Question: When running the command in mySQL workbench, the command "SHOW TABLE STATUS LIKE 'tableName'" returns a single row with 23 columns. I want the "Auto_increment" column, which for reasoning, we shall say i already know i could find like so, assuming i've already connected, sent the query, and populated a DataTable;
'''
dataTable = mDBConnector.Select("SHOW TABLE STATUS LIKE 'x'");
MessageBox.Show(dataTable.Rows[0][15].ToString());
//alternatively
//MessageBox.Show(dataTable.Rows[0]["Auto_increment"].ToString());
'''
However, when running the query from within my application, it returns basically nothing...the same query that returns the expected results when run from within the MySQL workbench.
I'm sure it's not to do with permissions, as i'm testing with even root access for the sake of testing, and i know it's not how i'm retrieving data from within my application or the connection, as i use this throughout and have never had problems with it.
Has anyone ran into this before and knows an answer?
edit: The query i'm using is as follows (i'm using real table / column details now so i'll remove these after. Tearing my hair out here!)
'''
SELECT * FROM information_schema.tables
WHERE table_schema = 'bf-2300' AND table_name = 'devices';
'''
In MySQL workbench, i get the following:

As you can see, it returns values correctly.
However, when i run the query in my program and return the datatable, it does NOT contain this information and i don't know why. It's almost as if it isn't acting as a normal DataTable.
I'm trying to get the column "auto increment" as explained above. Normally i could just pick dataTable.Rows[0]["colname"] but these contain no values - on a query which works in workbench and it's definitely not my methods for filling the DataTable as this stuff works flawlessly throughout my program. What's strange is that it's returning the query result column names, just not the information for that row.
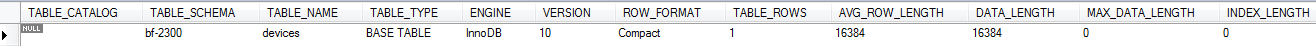
Answer: Another, and maybe better way, is to use <URL> to get information about tables.
'''
SELECT * FROM information_schema.table
WHERE table_schema = 'db_name' AND table_name = 'table_name';
'''